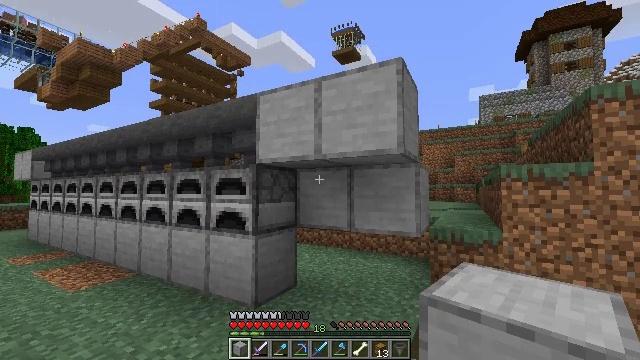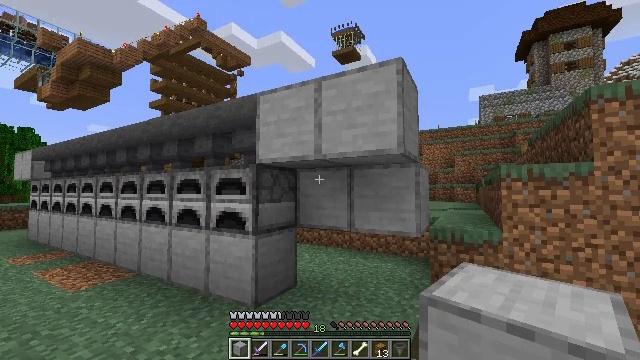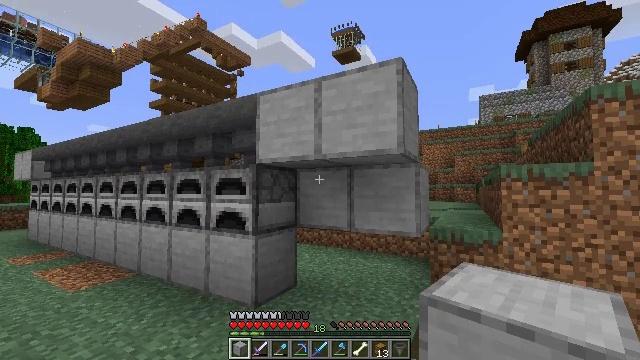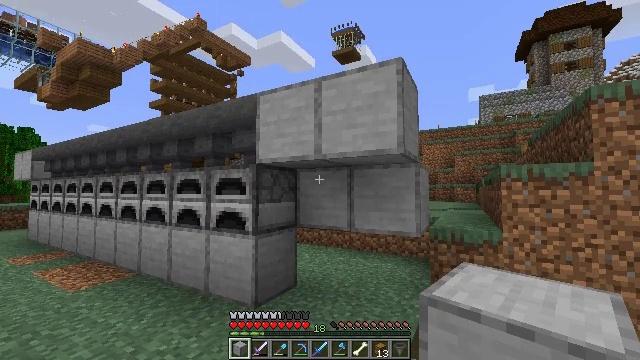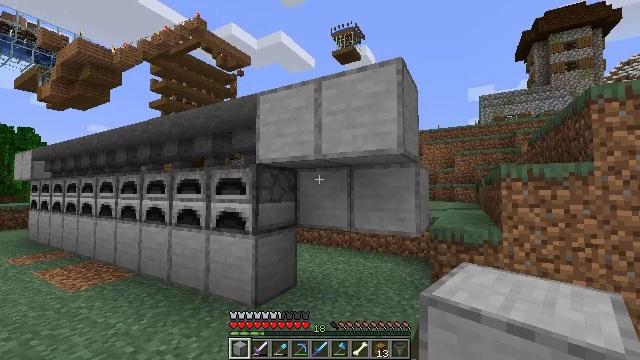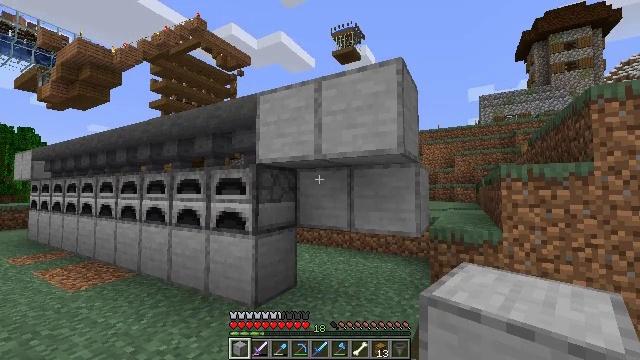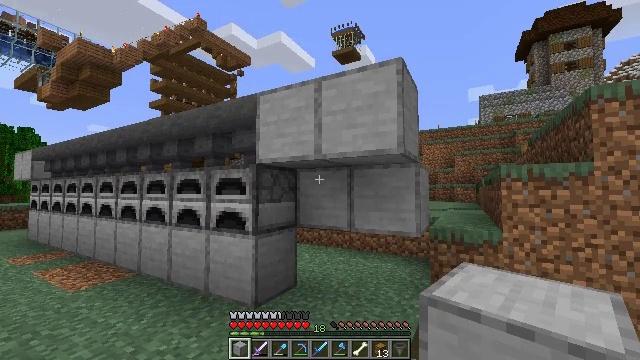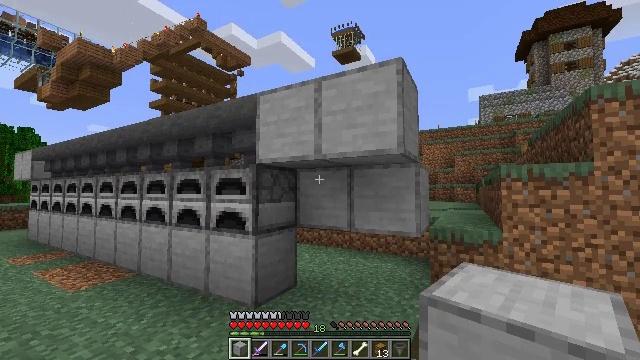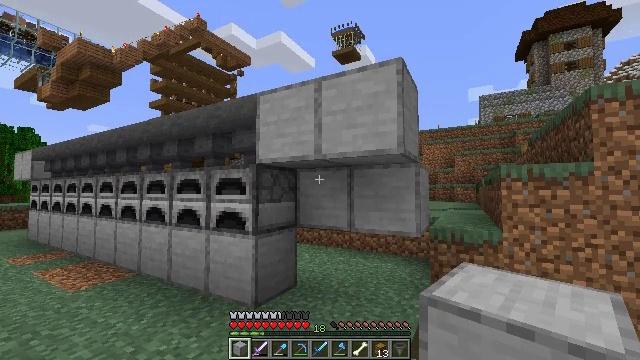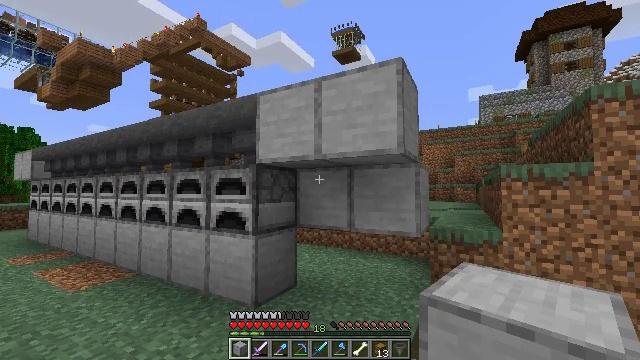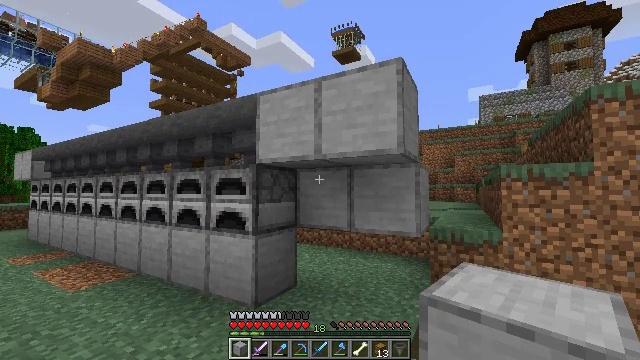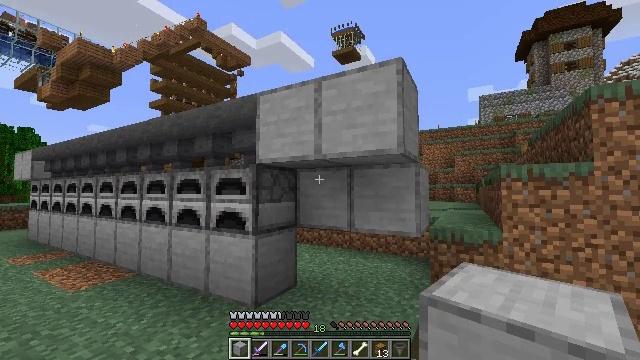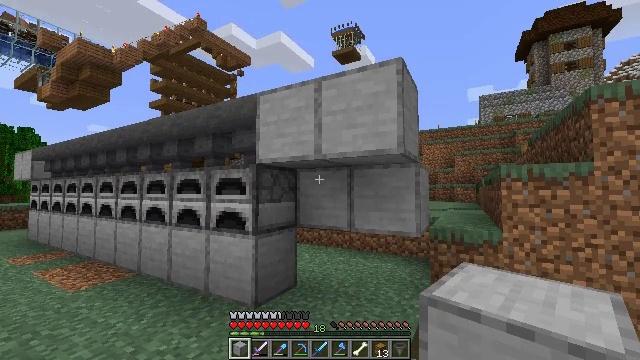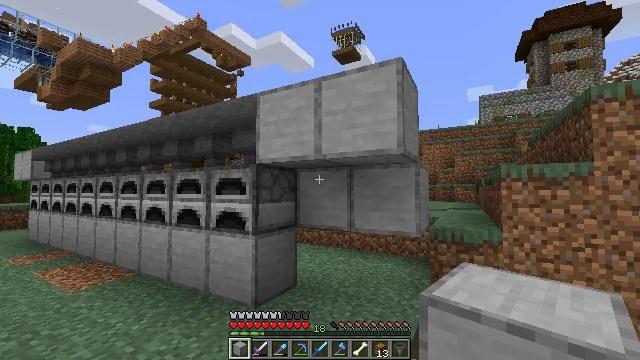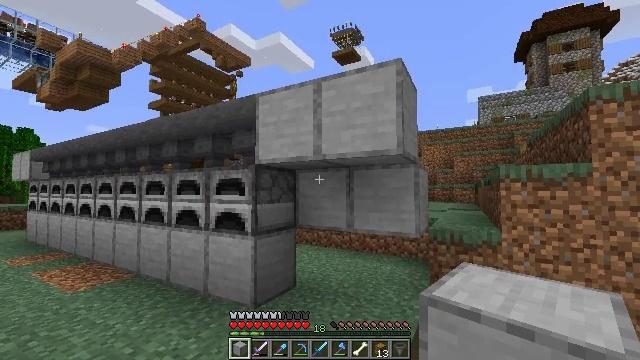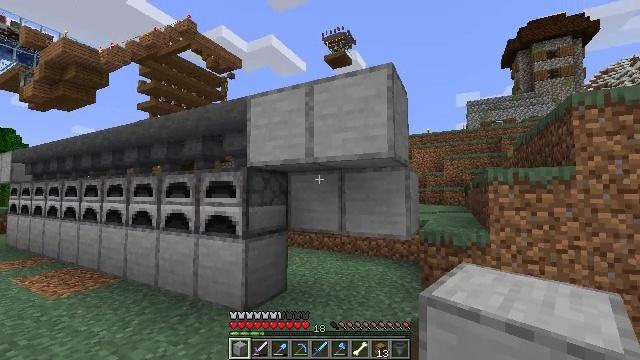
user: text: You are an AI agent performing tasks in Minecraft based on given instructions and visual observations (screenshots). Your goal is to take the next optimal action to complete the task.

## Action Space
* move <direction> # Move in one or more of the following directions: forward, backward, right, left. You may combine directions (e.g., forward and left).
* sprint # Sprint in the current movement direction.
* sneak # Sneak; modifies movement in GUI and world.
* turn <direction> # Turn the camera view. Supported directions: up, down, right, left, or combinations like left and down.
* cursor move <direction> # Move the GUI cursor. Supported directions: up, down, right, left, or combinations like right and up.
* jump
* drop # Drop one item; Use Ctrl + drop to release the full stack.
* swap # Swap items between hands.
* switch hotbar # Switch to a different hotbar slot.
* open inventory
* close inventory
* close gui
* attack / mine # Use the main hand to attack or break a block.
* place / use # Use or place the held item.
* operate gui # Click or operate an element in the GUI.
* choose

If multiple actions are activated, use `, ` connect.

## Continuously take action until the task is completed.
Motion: motion action
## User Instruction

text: Smelt stone into a smooth stone.
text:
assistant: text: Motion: no_op
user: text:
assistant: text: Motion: no_op
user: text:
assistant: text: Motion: no_op
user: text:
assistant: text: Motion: no_op
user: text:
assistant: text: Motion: no_op
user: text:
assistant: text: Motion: no_op
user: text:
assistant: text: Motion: no_op
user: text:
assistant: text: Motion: no_op
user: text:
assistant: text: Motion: no_op
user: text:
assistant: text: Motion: no_op
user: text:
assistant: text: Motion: no_op
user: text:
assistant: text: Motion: no_op
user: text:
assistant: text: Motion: no_op
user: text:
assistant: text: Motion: no_op
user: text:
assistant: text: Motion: turn right
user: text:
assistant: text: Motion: turn right
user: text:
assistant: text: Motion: turn right and down
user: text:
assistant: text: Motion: turn right and down
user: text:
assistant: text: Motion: turn right
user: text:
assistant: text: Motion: no_op
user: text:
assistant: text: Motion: no_op
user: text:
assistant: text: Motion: no_op
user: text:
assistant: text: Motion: no_op
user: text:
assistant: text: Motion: no_op
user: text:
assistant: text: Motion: no_op
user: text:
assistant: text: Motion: turn left
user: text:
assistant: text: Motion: turn left and down
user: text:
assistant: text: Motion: move forward, turn left and down
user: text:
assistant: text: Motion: move forward, turn left and down
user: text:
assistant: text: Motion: move forward, turn left and down